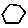
Label: hexagon